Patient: sex M, age 69
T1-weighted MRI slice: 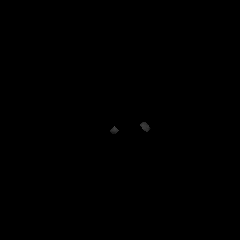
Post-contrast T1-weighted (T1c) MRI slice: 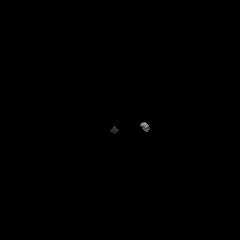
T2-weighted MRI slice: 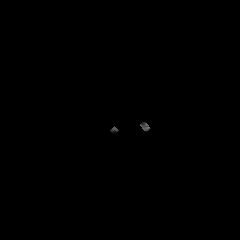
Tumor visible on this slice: no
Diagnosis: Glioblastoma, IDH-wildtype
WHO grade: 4